Question: What date is highlighted?
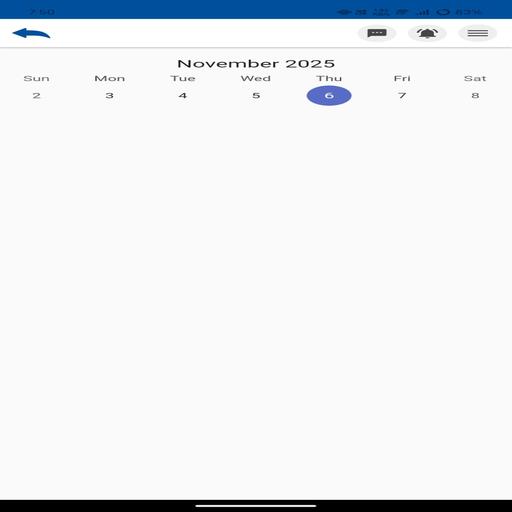
Answer: 6th